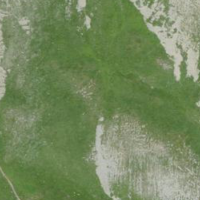
EUNIS habitat code: 31
Species observed at this site:
Gentiana clusii